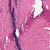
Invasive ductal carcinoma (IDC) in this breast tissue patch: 0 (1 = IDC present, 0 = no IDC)